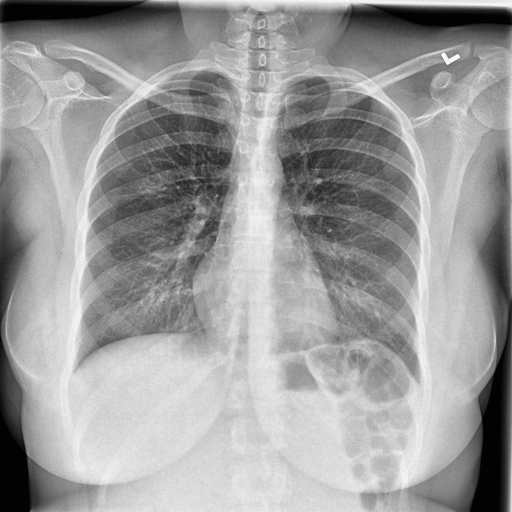
Finding: NORMAL